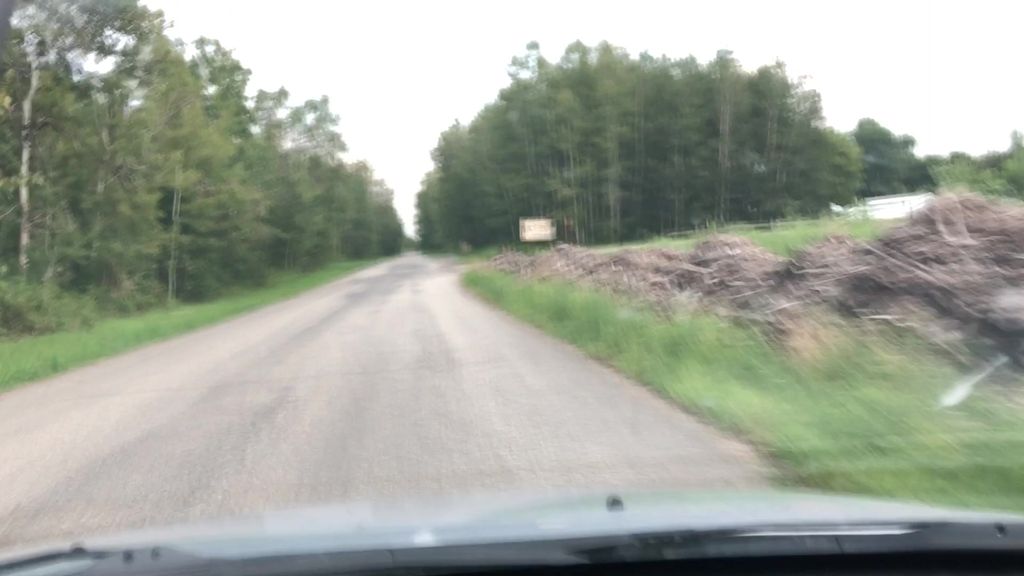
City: edmonton